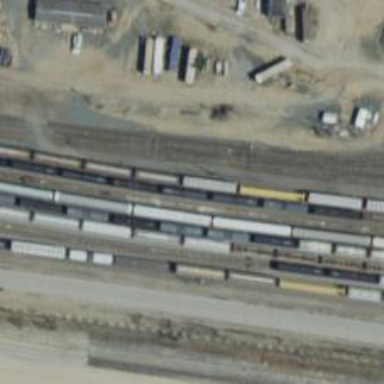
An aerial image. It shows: Railway yard.